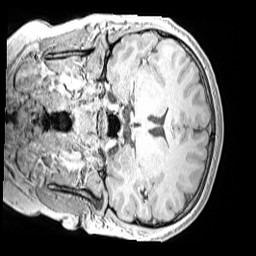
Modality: MP2RAGE
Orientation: coronal
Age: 11
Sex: male
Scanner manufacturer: siemens
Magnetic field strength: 3 T
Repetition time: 4 s
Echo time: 0.00299 s